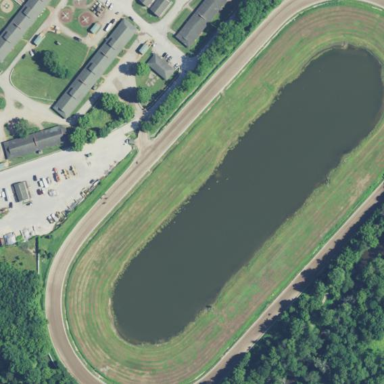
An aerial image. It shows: Track designed for horse racing in leisure land setting.